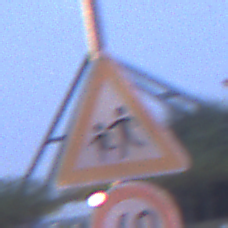
Verkehrszeichen: KinderRechts
Zusatzzeichen unten: Geschwindigkeit40
Umgebung: Outdoor, Urban
Tageszeit: Night
Wetter: PartlyCloudy
Licht: Artificial
Jahreszeit: NotSpecified
Kontrast: HighContrast